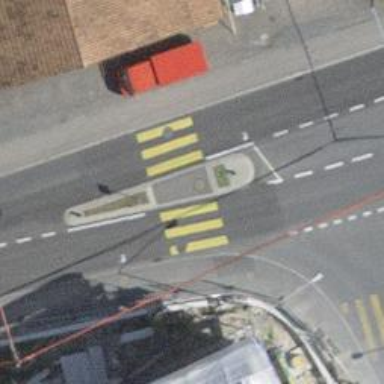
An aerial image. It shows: Pedestrian crossing with zebra markings on the footway.